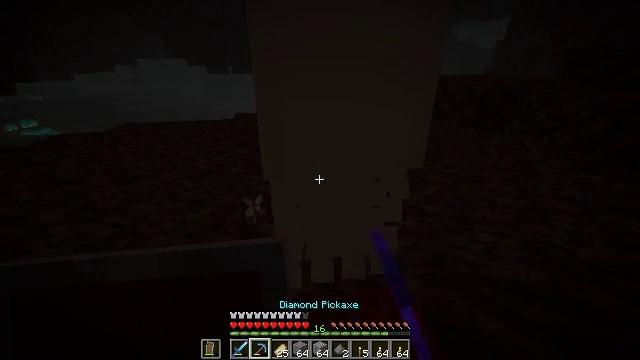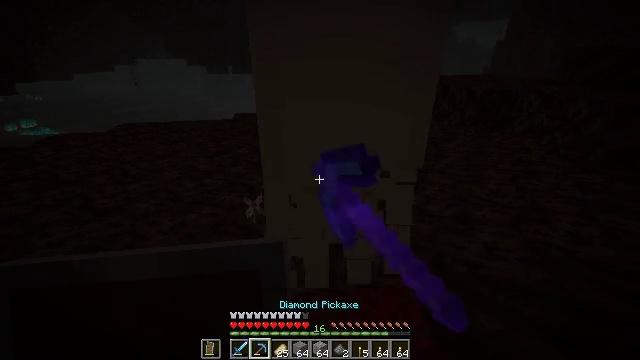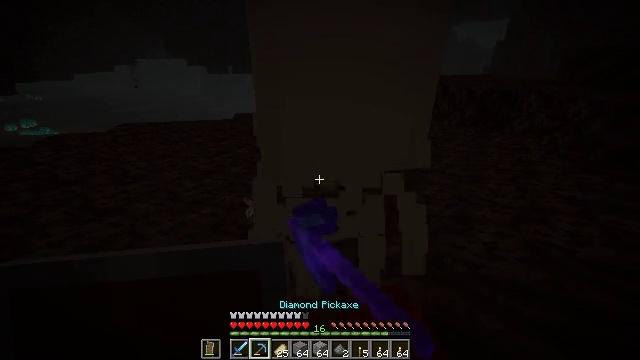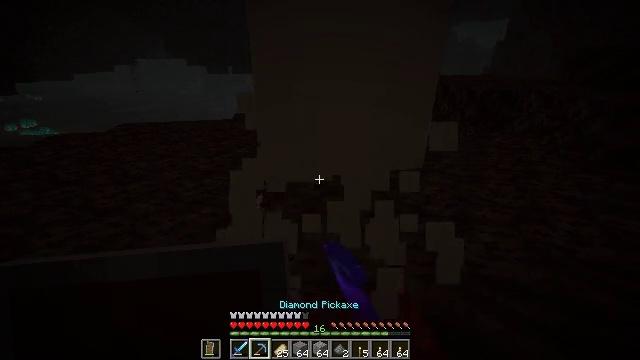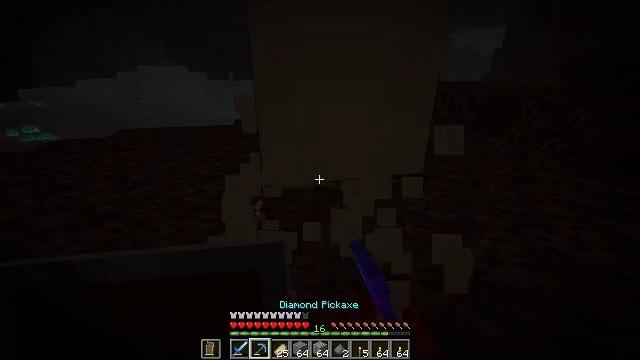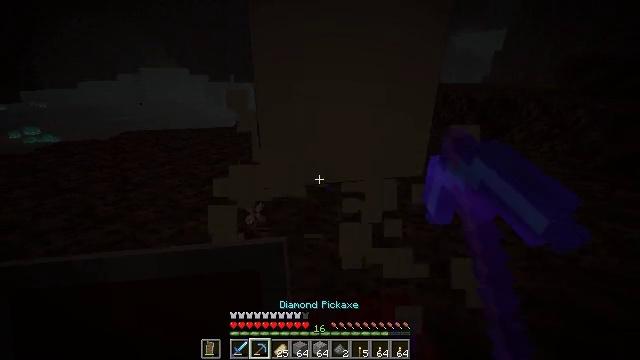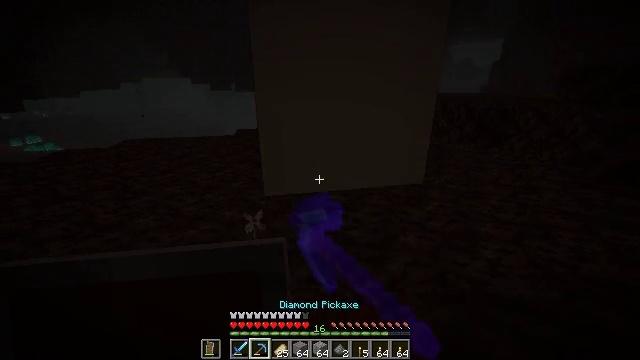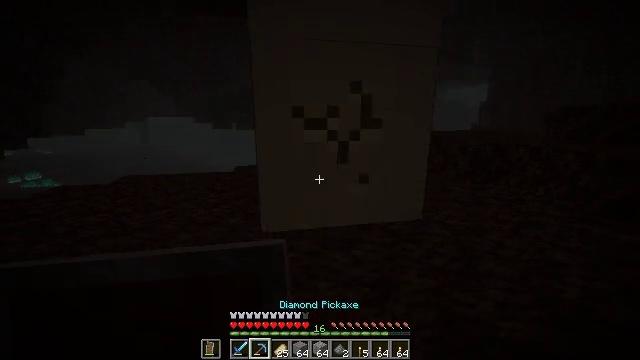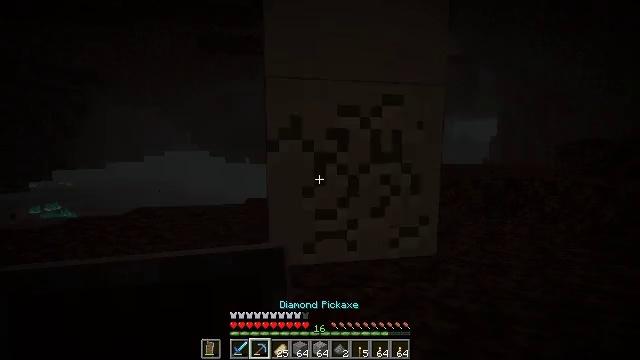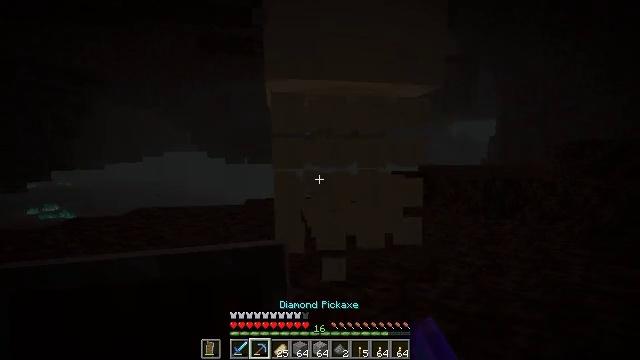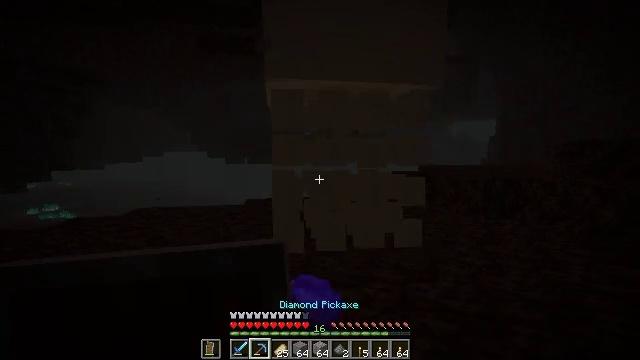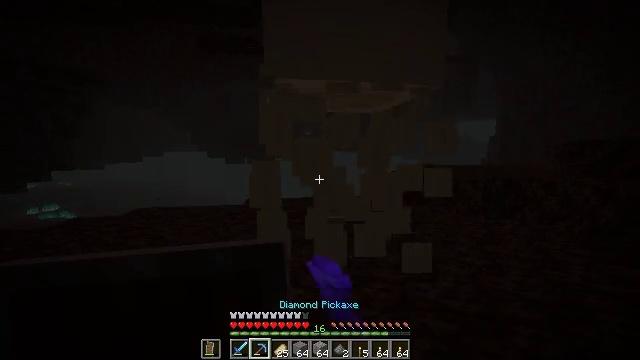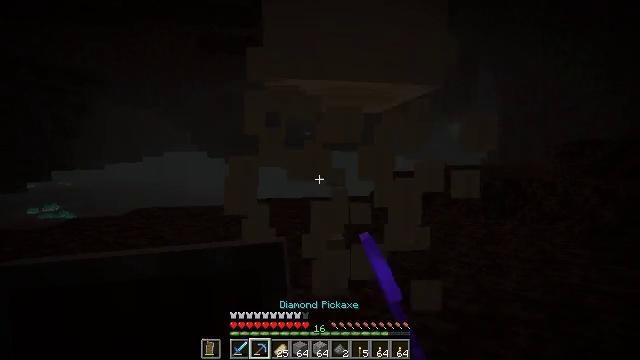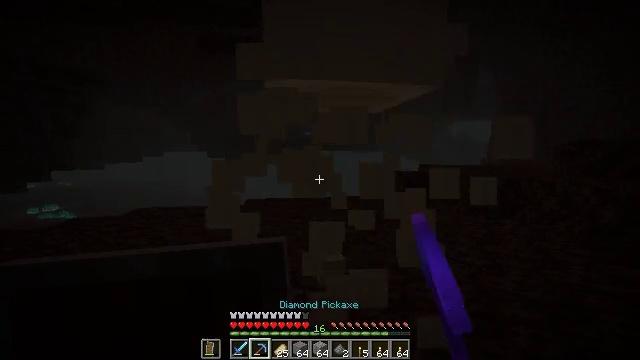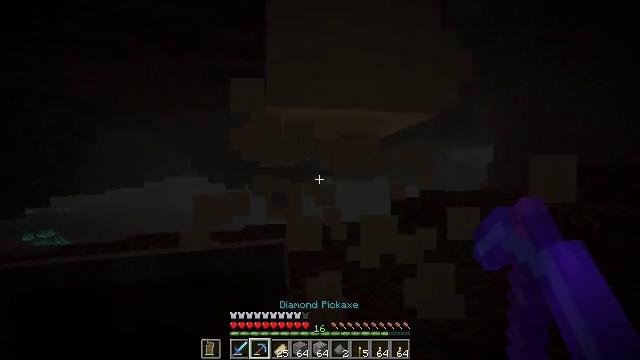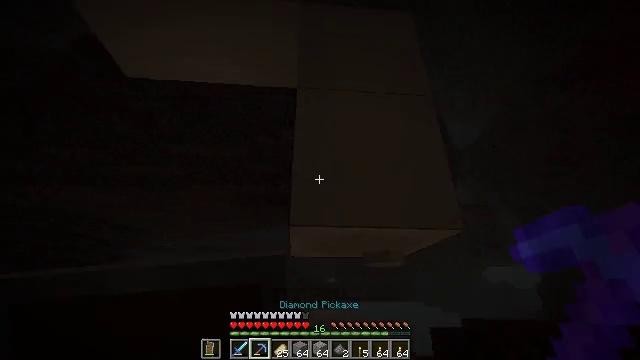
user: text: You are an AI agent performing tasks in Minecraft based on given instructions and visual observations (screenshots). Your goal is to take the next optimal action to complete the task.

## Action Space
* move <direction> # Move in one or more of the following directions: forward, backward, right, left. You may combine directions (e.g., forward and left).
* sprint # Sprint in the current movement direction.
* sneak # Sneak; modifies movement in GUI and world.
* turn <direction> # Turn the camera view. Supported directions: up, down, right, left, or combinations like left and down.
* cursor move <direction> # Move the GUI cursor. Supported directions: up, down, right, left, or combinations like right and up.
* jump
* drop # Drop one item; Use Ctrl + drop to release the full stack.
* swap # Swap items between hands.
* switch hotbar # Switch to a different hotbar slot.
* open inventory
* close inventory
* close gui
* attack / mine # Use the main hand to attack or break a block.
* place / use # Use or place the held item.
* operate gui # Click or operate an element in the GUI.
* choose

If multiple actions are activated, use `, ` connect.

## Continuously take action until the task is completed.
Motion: motion action
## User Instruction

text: Dig up the bone block in the desert or swamp biome.
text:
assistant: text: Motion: attack / mine
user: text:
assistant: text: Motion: attack / mine
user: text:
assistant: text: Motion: attack / mine
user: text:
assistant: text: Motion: turn up, attack / mine
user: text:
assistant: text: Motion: attack / mine
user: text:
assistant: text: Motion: turn up, attack / mine
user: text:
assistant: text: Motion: turn up, attack / mine
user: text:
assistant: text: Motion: turn left and up, attack / mine
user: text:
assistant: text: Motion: attack / mine
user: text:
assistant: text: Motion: attack / mine
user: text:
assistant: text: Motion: attack / mine
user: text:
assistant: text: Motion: attack / mine
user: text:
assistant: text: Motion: attack / mine
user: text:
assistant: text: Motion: turn up, attack / mine
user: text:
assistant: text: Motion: turn left and up, attack / mine
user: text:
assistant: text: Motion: turn left and up, attack / mine
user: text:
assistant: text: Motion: attack / mine
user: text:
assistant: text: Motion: attack / mine
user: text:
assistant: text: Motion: attack / mine
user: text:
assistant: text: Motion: attack / mine
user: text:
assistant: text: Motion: attack / mine
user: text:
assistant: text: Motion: attack / mine
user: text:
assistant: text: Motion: turn right, attack / mine
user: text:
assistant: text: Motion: attack / mine
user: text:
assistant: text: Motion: turn right and up, attack / mine
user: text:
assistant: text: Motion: turn up, attack / mine
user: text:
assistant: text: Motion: turn up, attack / mine
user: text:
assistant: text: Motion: turn up, attack / mine
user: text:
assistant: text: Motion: attack / mine
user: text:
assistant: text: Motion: attack / mine